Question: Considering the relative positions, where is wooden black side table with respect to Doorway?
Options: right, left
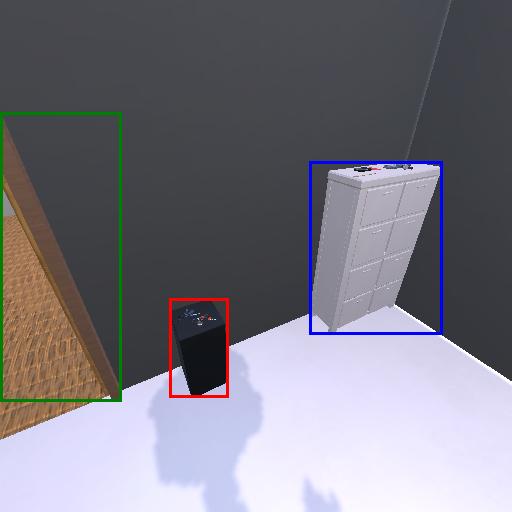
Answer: right